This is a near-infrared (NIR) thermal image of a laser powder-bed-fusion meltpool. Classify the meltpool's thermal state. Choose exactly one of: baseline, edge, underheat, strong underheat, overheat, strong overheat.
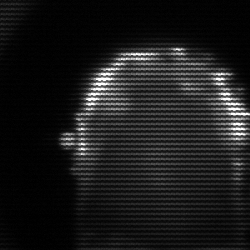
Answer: baseline